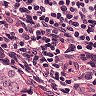
Metastatic tissue present: yes